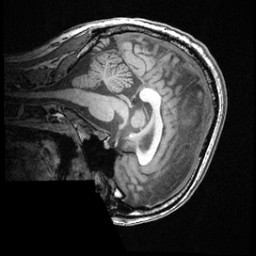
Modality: T1w
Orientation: sagittal
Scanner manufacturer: ge
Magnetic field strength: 3 T
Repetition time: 0.008572 s
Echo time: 0.003384 s